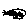
Label: car